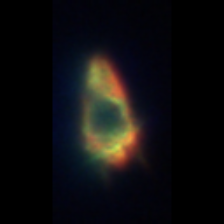
Taxon: Ciliates
Group: Other